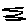
Label: zigzag